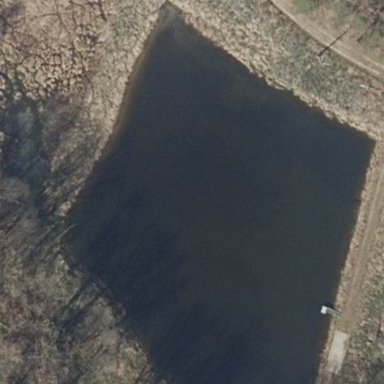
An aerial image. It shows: Serene pond surrounded by nature.